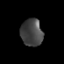
Tissue: prostate
Cell type: Epithelial cells
Senescence score: 0.3231
Nuclear area (px): 578
Mean DAPI intensity: 69.623